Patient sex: M
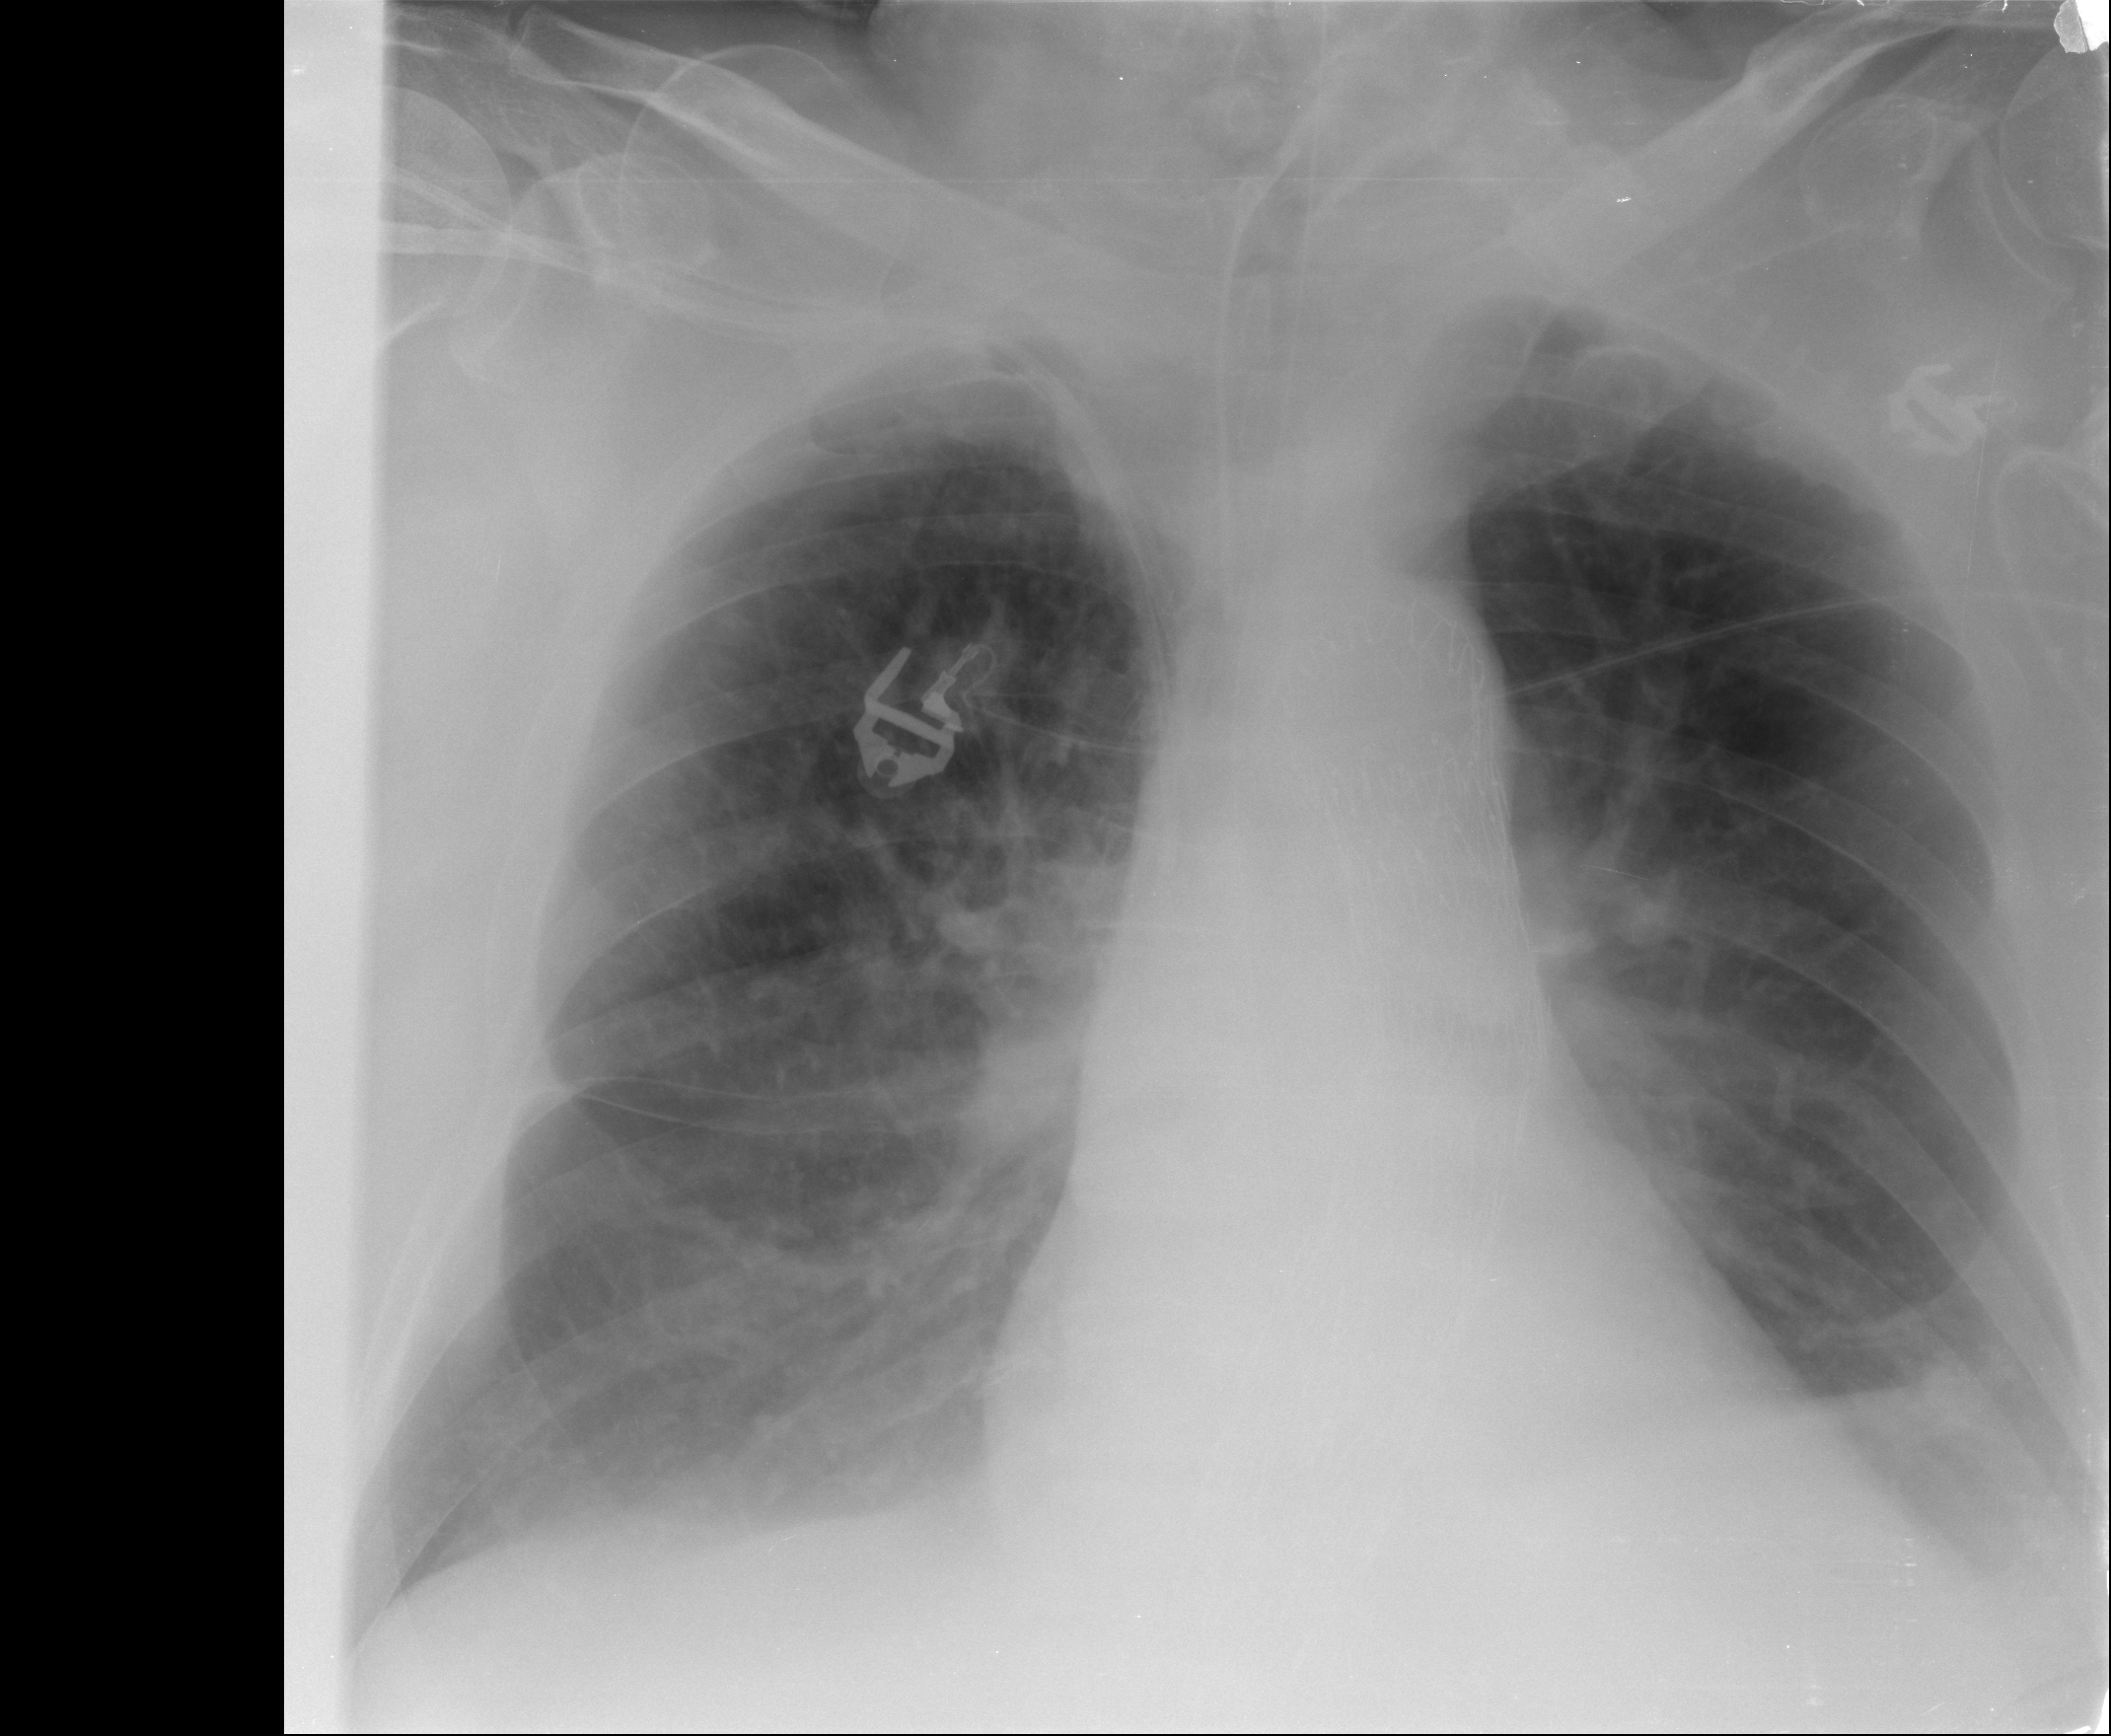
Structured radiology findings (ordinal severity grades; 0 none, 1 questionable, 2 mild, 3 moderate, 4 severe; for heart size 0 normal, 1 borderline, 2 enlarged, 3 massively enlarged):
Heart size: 1
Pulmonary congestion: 0
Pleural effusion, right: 0
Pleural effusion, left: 2
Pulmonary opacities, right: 0
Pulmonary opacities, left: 0
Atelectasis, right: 2
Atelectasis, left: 2